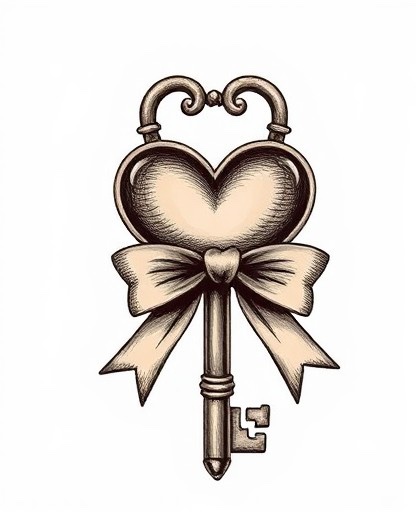
Category: Valentine